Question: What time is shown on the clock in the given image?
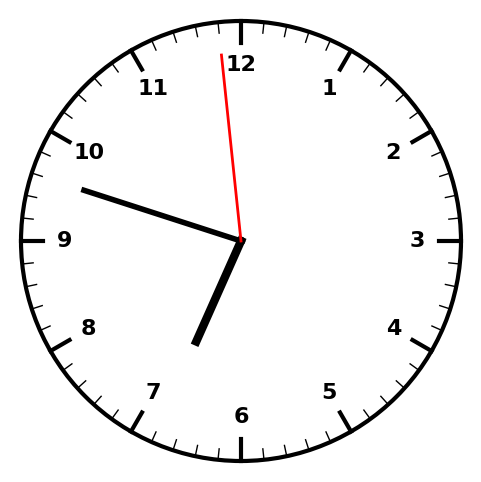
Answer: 06:47:59